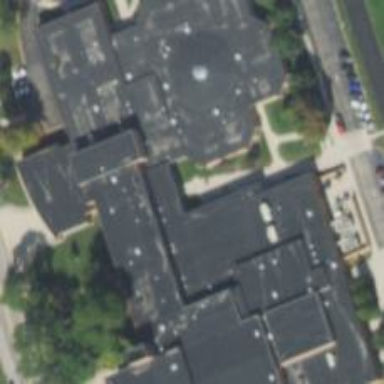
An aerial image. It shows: School building.